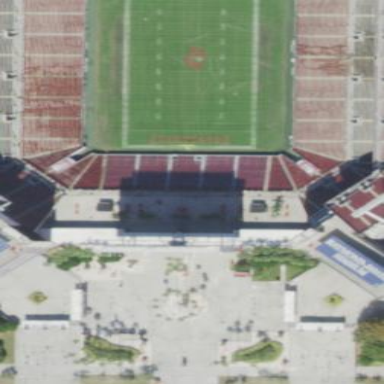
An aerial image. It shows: Grass pitch designated for American football.